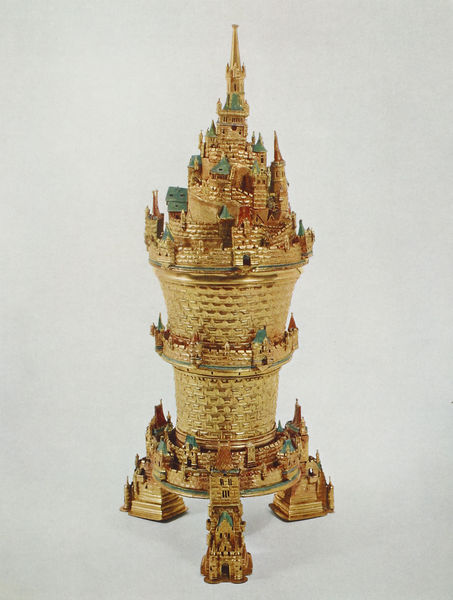
Titel: Deckelbecher (kupfervergoldet, teilbemalt) in Gestalt einer phantastischen Turmstadt auf drei Türmchen als Füße
Künstler: Sebastian Lindenast d. Ä.
Institution: London, Victoria and Albert Museum
Schlagwörter: grün, stadt, fenster, dach, rot, schloss, weg, häuser, gold, rund, turm, dächer, metall, zinnen, foto, gefäß, burg, türmchen, gewunden, tore, mauern, edelstein, kunsthandwerk, miniatur, zierrat, minarett, erturm, edlestein